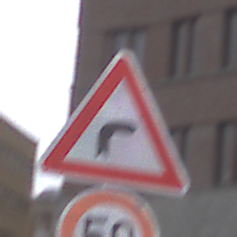
Verkehrszeichen: KurveRechts
Zusatzzeichen unten: Geschwindigkeit50
Umgebung: Outdoor, Urban
Tageszeit: MorningAfternoon
Wetter: Overcast
Licht: Natural
Jahreszeit: NotSpecified
Kontrast: LowContrast